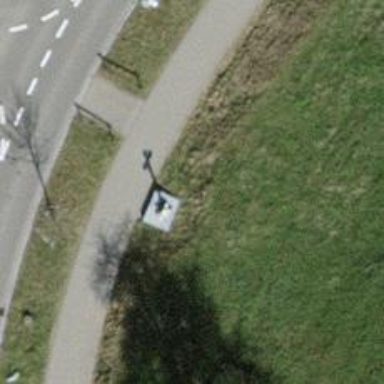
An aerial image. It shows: Historic wayside cross.